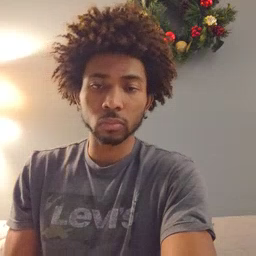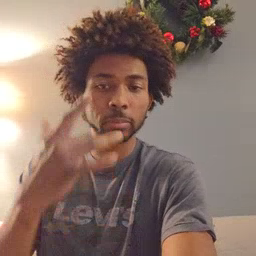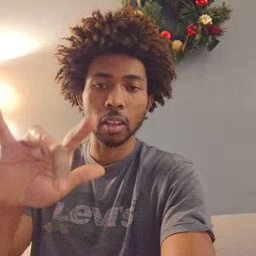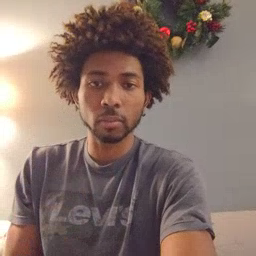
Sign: empty